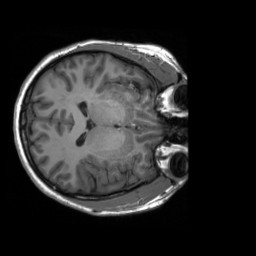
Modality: T1w
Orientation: axial
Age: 26
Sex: female
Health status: ill
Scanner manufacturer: siemens
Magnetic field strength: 3 T
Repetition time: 2.3 s
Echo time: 0.00201 s